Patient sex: M
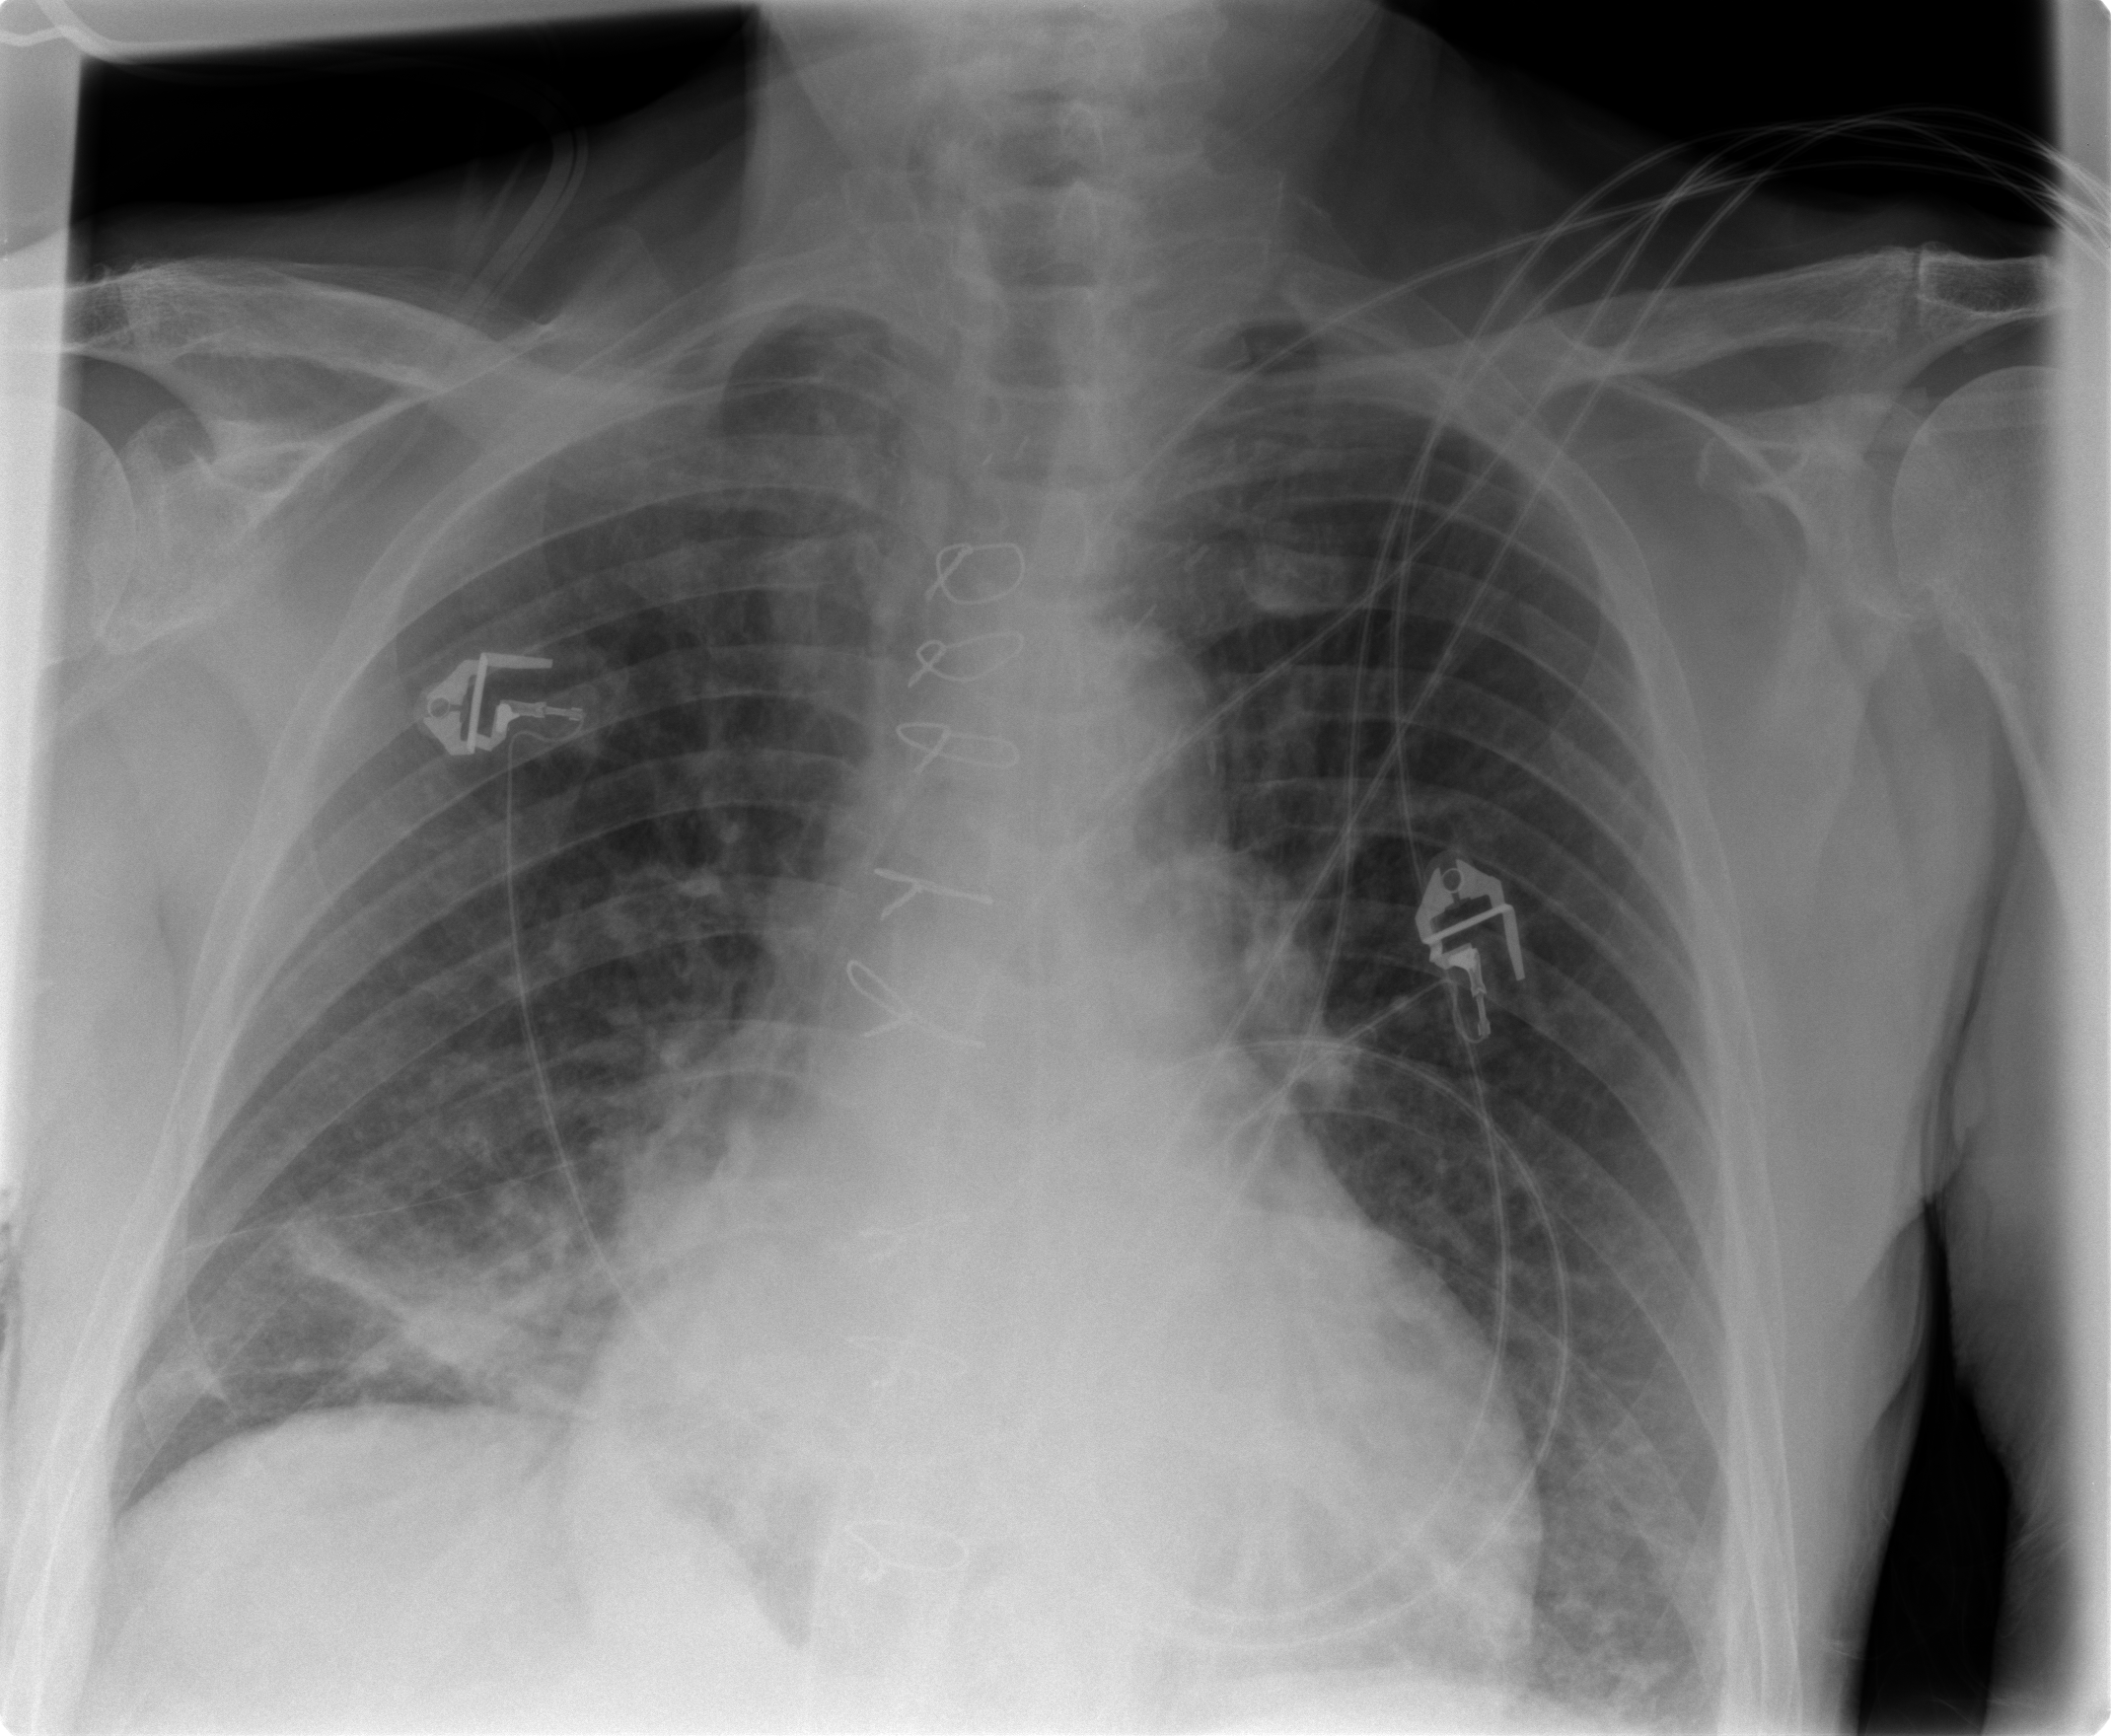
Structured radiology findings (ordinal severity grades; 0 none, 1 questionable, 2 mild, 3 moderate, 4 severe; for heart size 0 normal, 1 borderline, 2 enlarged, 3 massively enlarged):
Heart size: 2
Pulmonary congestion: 2
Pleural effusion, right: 0
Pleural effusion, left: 0
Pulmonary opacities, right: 0
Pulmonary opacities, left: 1
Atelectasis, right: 2
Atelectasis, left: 2